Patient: sex F, age 57
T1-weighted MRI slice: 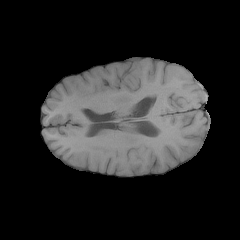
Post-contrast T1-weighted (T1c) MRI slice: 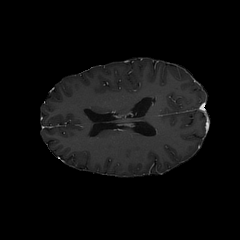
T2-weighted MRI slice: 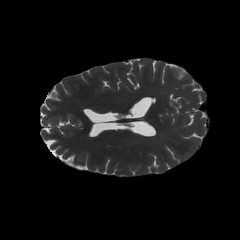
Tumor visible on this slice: no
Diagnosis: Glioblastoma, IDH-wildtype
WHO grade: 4